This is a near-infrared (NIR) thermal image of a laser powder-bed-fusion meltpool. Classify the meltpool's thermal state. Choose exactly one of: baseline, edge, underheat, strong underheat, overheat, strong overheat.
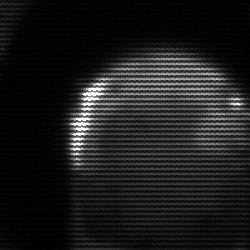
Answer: edge